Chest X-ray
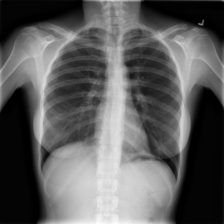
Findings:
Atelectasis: negative
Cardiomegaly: negative
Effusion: negative
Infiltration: negative
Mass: negative
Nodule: negative
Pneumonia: negative
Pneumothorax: negative
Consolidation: negative
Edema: negative
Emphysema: negative
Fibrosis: negative
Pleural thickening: negative
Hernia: negative